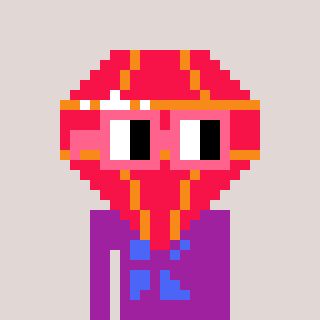
a pixel art character with square pink glasses, a red diamond-shaped head and a magenta-colored body on a warm background